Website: macys
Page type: customer-info-address
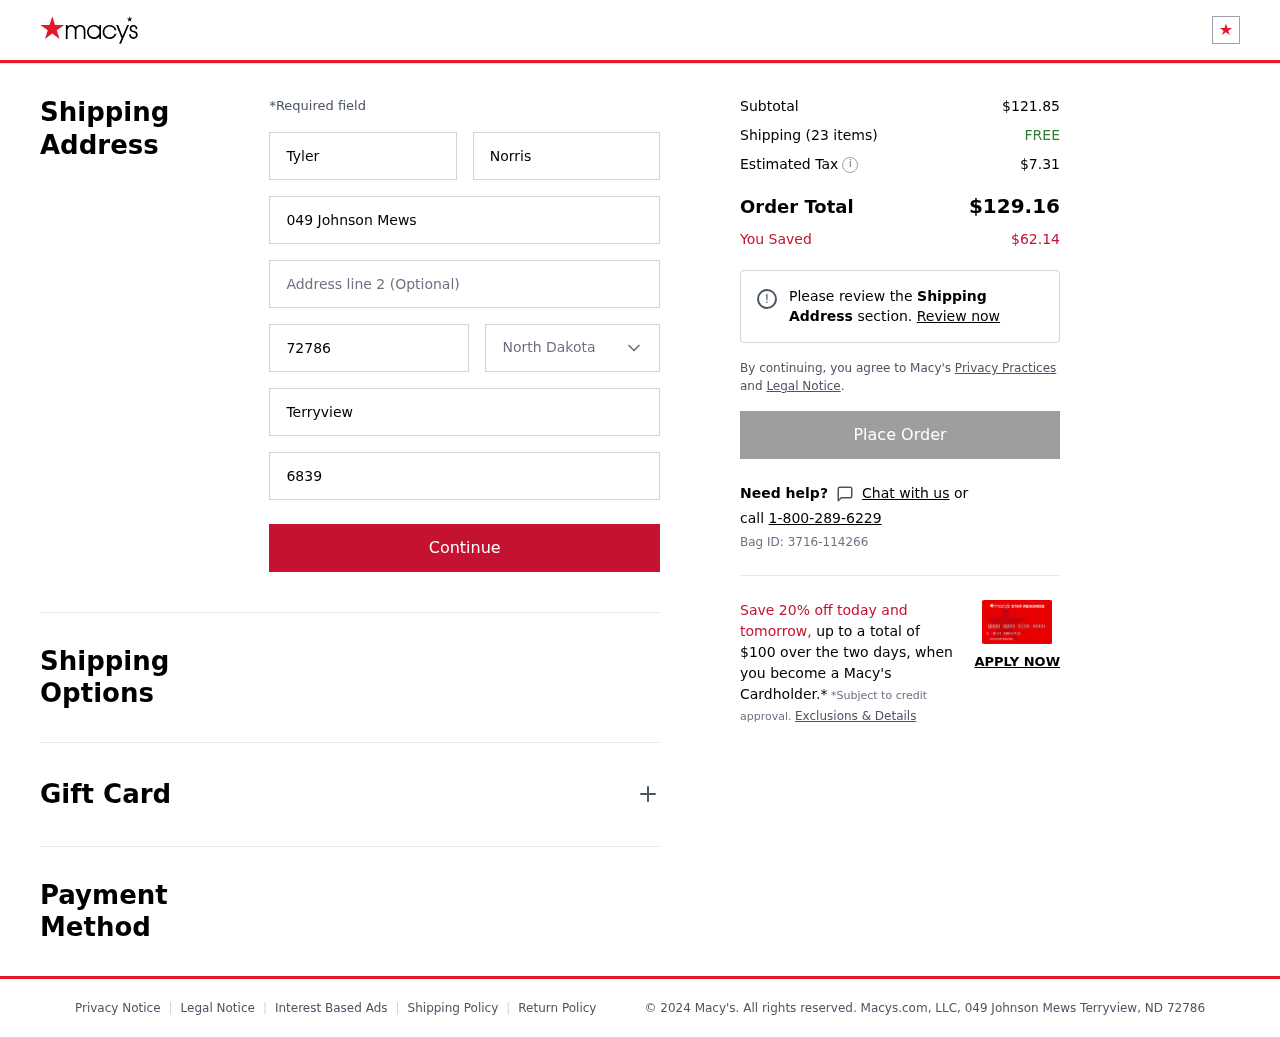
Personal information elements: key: PII_CITY
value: Terryview
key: PII_FIRSTNAME
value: Tyler
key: PII_LASTNAME
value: Norris
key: PII_PHONE
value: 6839833655
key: PII_POSTCODE
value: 72786
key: PII_STATE
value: North Dakota
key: PII_STREET
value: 049 Johnson Mews
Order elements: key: ORDER_SUBTOTAL
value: $121.85
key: ORDER_NUM_ITEMS
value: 23
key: ORDER_SHIPPING_COST
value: FREE
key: ORDER_TAX
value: $7.31
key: ORDER_TOTAL
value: $129.16
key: ORDER_SAVINGS
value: $62.14
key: ORDER_BAG_ID
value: Bag ID: 3716-114266